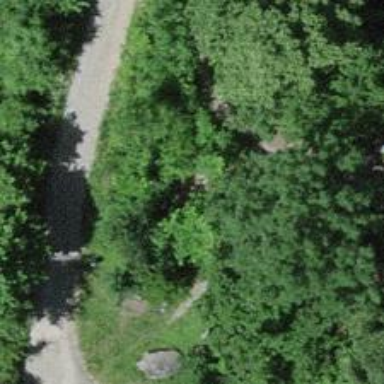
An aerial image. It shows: Unpaved steps.